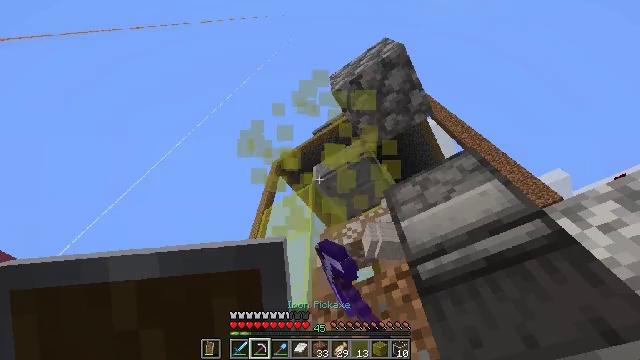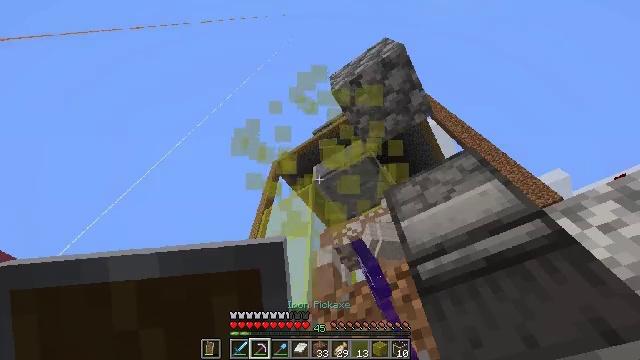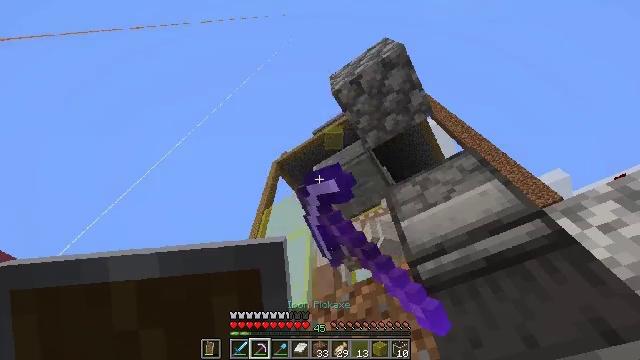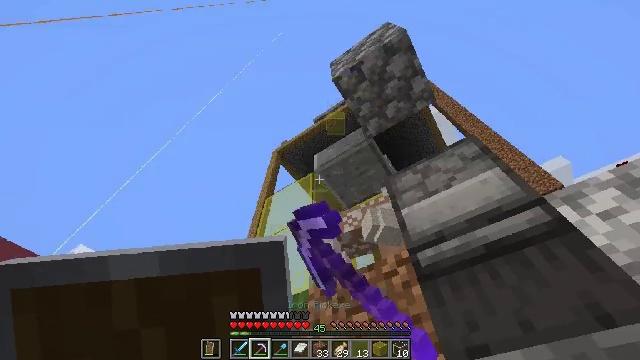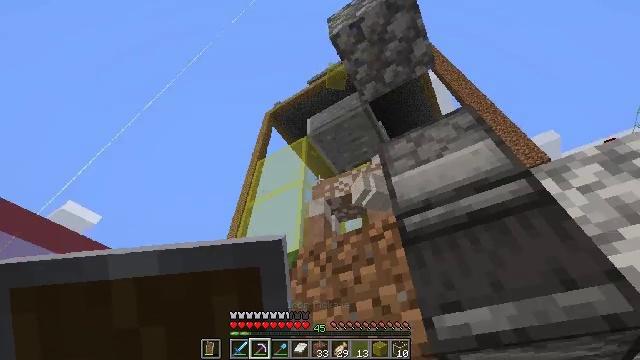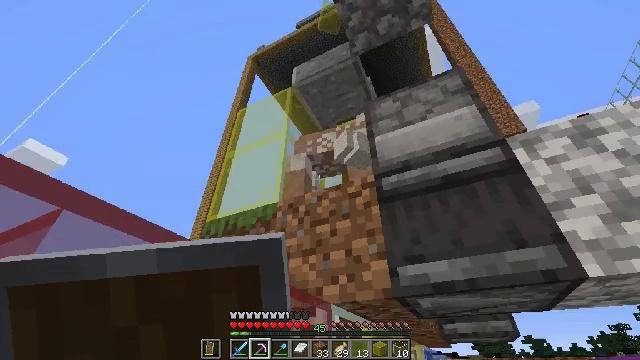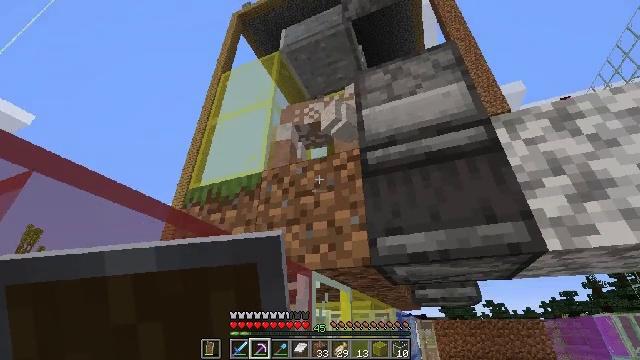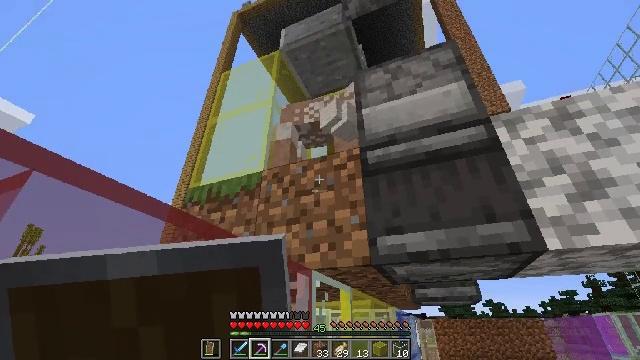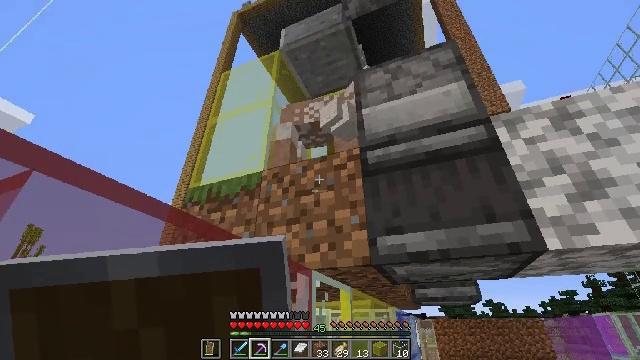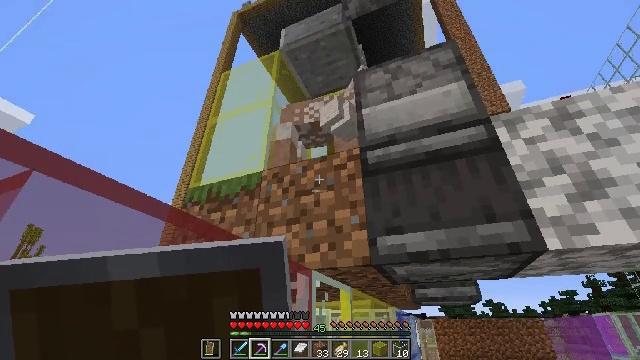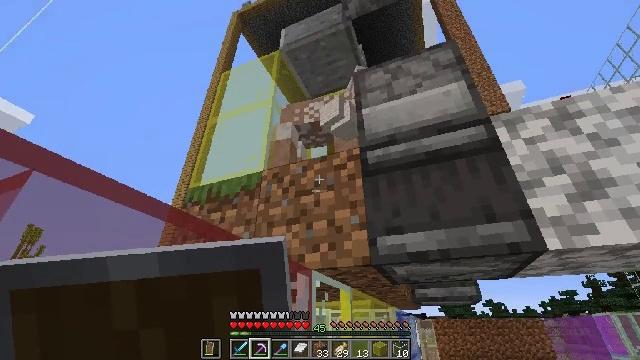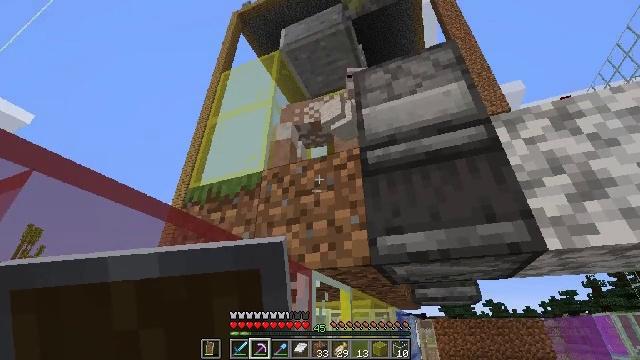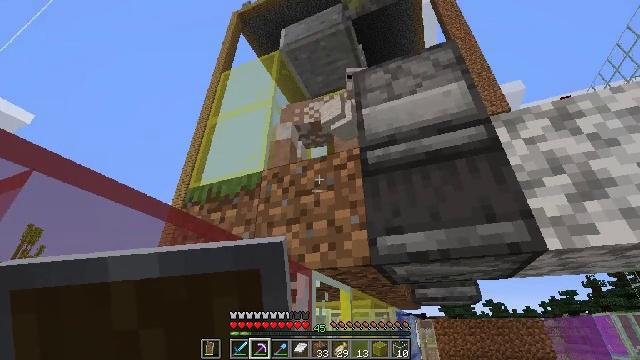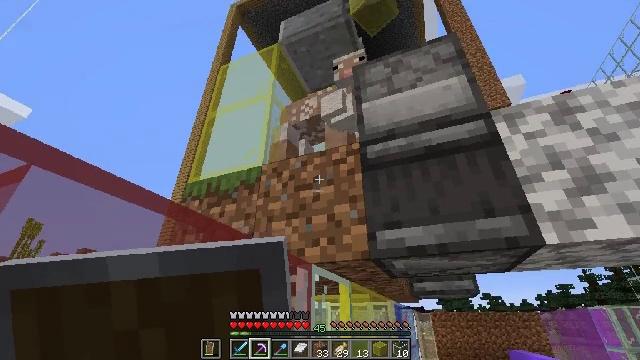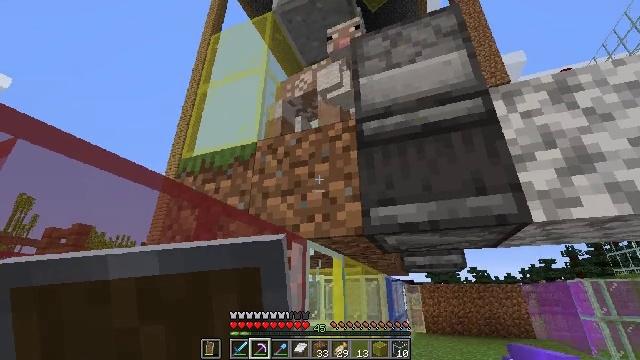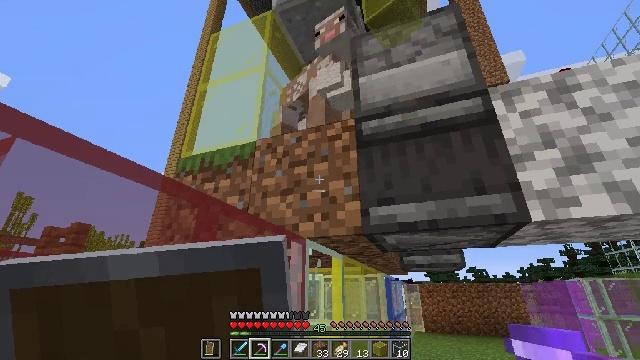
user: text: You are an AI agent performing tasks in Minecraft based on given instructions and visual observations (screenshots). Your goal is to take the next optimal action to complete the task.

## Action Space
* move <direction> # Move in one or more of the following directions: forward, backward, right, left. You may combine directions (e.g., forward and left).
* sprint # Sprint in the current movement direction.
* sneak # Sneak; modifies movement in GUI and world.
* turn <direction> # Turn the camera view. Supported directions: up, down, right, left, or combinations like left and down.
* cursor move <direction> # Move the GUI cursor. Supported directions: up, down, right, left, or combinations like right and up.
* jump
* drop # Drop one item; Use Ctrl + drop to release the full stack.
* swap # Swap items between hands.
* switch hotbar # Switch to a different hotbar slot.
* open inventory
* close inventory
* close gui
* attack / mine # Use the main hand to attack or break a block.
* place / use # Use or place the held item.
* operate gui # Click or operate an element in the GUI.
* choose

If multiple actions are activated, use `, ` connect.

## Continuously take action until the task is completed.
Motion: motion action
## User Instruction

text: Mine dirt from the ground.
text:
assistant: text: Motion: attack / mine
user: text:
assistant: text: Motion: attack / mine
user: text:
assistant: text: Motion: turn down
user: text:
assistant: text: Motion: turn right and down
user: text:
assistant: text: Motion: turn right and down
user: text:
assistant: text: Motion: turn right and down
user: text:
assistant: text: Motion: no_op
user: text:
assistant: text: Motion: no_op
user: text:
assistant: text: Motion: no_op
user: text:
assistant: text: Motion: no_op
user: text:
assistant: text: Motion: no_op
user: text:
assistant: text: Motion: no_op
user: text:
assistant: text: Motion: turn down
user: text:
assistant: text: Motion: turn right and down
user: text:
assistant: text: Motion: no_op
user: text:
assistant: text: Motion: no_op
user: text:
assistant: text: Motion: no_op
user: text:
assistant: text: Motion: no_op
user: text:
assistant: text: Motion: no_op
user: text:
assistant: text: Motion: no_op
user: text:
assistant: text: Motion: no_op
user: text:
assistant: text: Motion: no_op
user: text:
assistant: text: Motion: no_op
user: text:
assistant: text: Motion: no_op
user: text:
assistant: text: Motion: no_op
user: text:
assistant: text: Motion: no_op
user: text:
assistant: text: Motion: no_op
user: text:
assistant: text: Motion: no_op
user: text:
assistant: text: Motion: no_op
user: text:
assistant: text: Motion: no_op